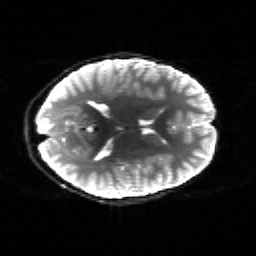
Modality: sbref
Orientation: axial
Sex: male
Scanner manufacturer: siemens
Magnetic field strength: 3 T
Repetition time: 5 s
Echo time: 0.071 s